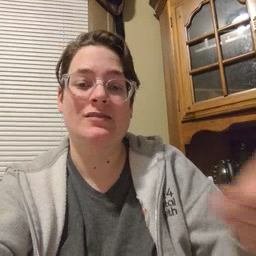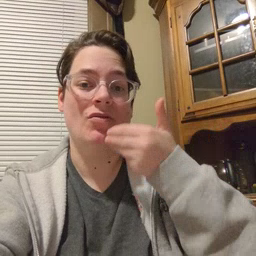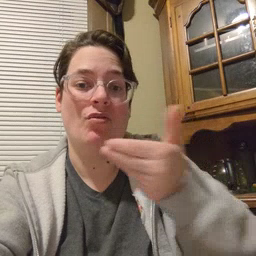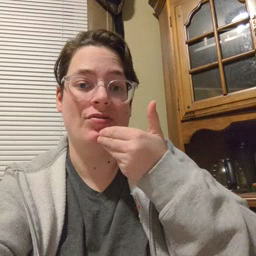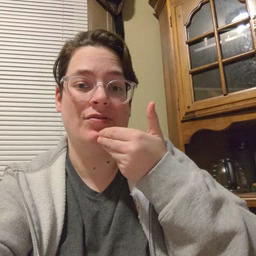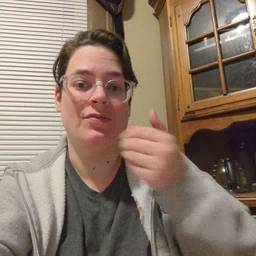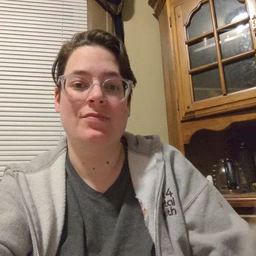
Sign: cereal